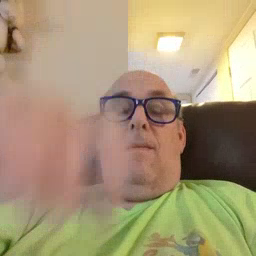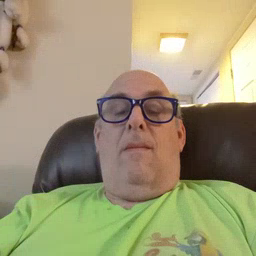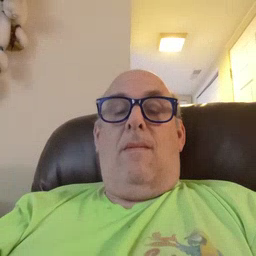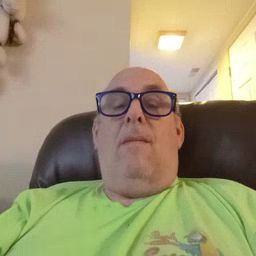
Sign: helicopter